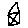
Label: house